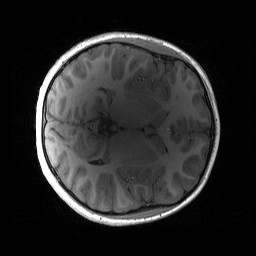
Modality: T1w
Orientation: axial
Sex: female
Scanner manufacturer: siemens
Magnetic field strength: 3 T
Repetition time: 1.9 s
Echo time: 0.00243 s